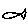
Label: fish